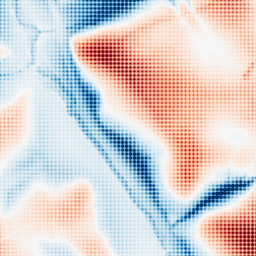
Category: edge_preserving
Decomposition family: guided
Decomposition parameters: radius: 32
eps: 0.1
Upsampling method: sinc_blackman
Upsampling parameters: scale: 4
kernel_size: 4
Upsampling scale: 4